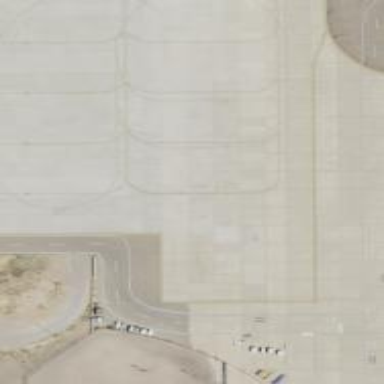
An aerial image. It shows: View of taxiway at the airport.